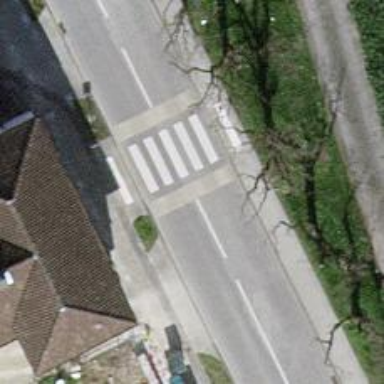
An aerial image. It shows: Traffic calming measure in place: rumble strips.